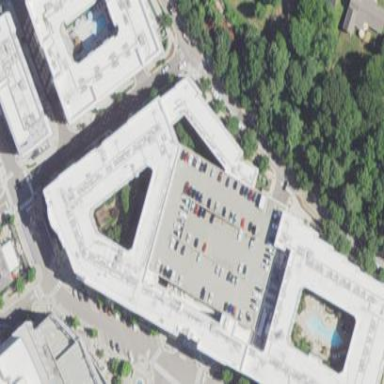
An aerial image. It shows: Multi-storey parking building.